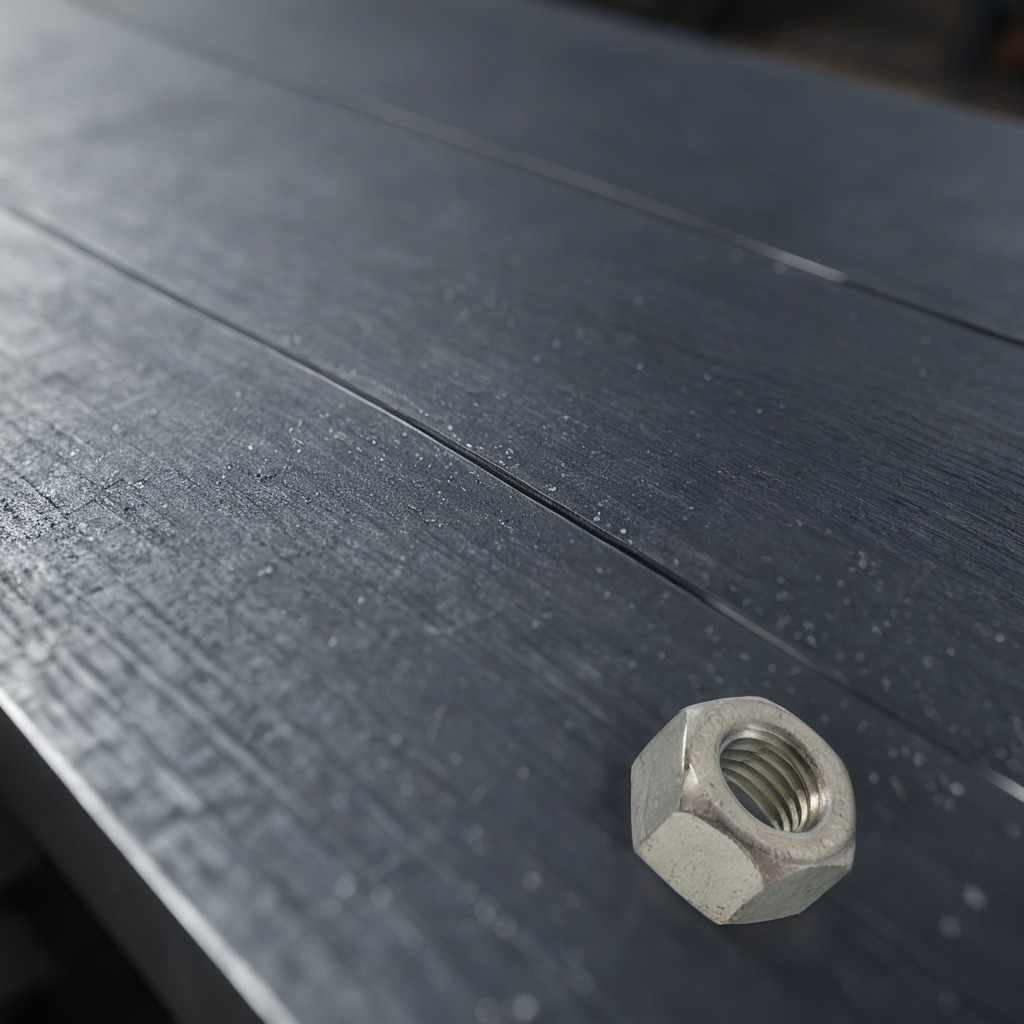
A metal nut is lying on a cold steel table in a mining workshop.